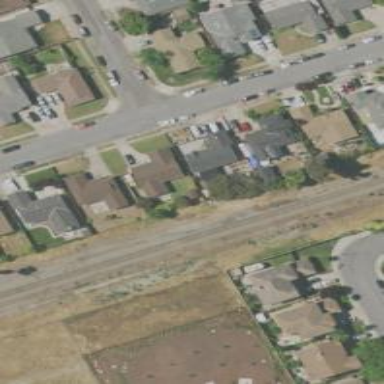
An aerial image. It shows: Disused railway.